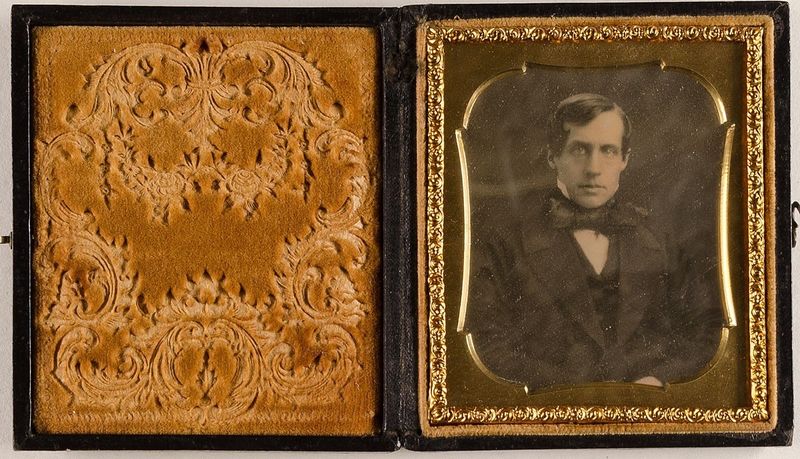
Titel: Unbekannter Mann
Standort: Hamburg
Institution: Museum für Kunst und Gewerbe Hamburg
Schlagwörter: mann, portrait, brustbild, foto, fotografie, photographie, photo, etui, lichtbild, daguerreotypie, bildwerke, angewandte und bildende kunst, hessische systematik, porträt, porträtfotografie, porträtphotographie, hüftbild